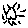
Label: sun